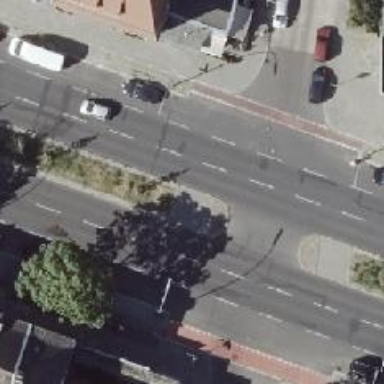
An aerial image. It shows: Uncontrolled road crossing with pedestrian island.